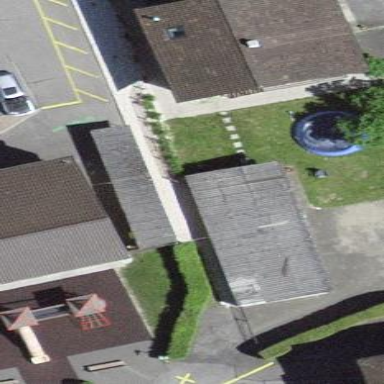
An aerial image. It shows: Garage building.